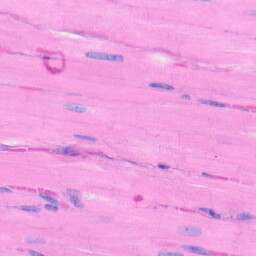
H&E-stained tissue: Heart